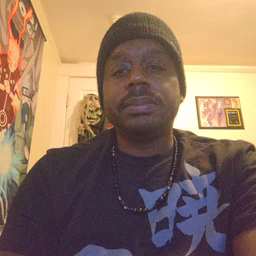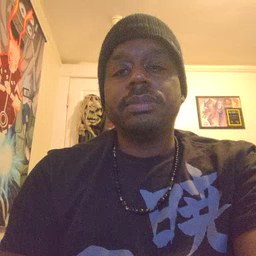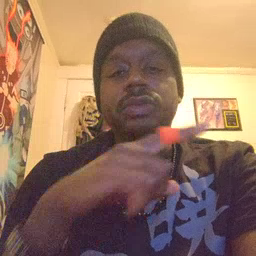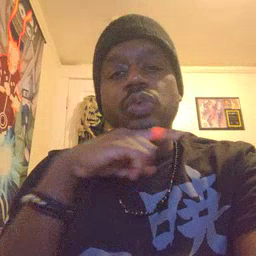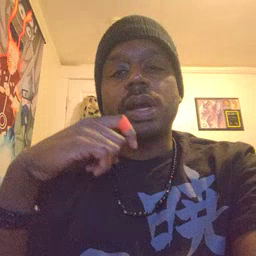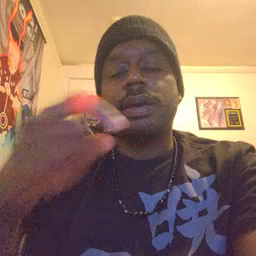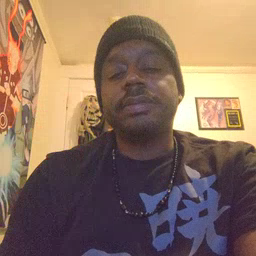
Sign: dry